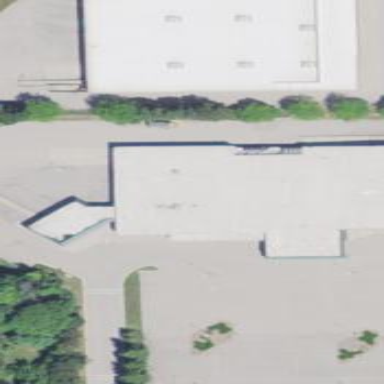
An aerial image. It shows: Supermarket building.